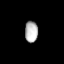
Tissue: lung
Cell type: Endothelial cells
Senescence score: 0.5984
Nuclear area (px): 275
Mean DAPI intensity: 178.6